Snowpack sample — Rabbit Ears Pass, Jackson County, Colorado, USA (12/17/25, 1:08 PM MST)
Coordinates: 40.387, -106.625
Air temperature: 34 °F
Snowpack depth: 46 cm
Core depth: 30 cm
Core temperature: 24.8 °F
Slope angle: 6°, slope face: 165°
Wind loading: medium
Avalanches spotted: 0
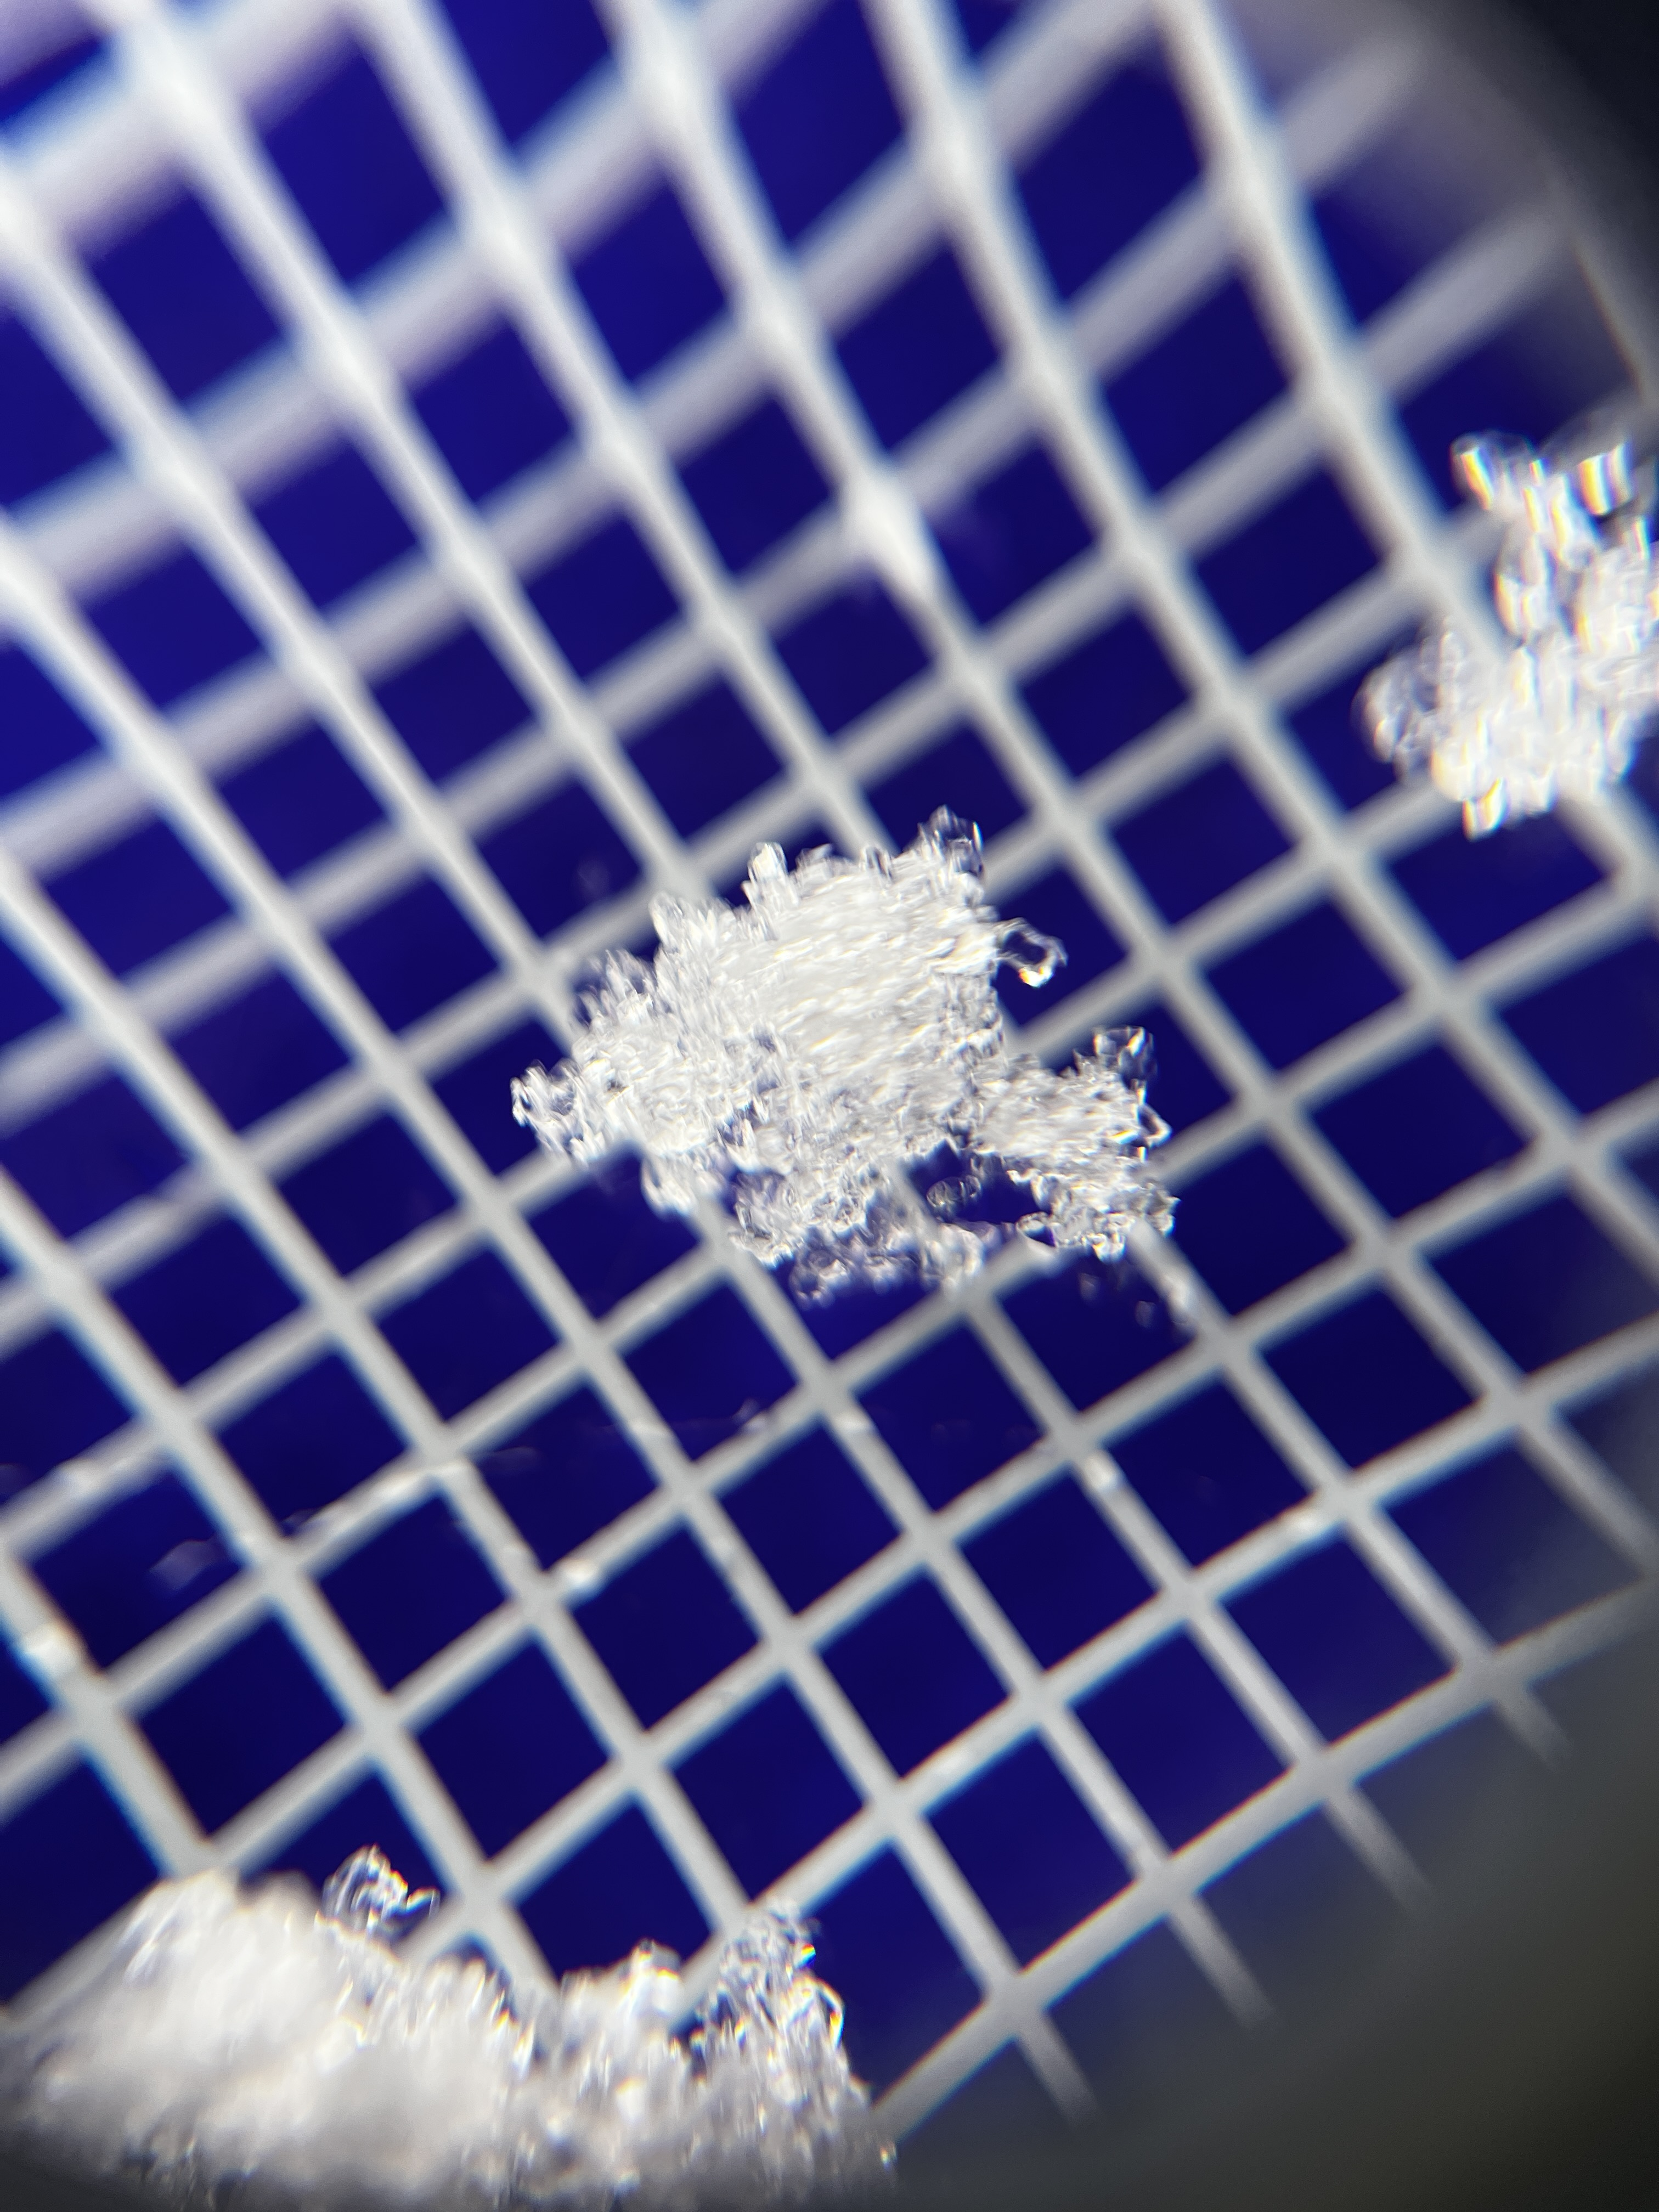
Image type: magnified_profile
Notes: No avalanches spotted nearby, although collected in a meadowy area with minimal risk on this face of the pass.